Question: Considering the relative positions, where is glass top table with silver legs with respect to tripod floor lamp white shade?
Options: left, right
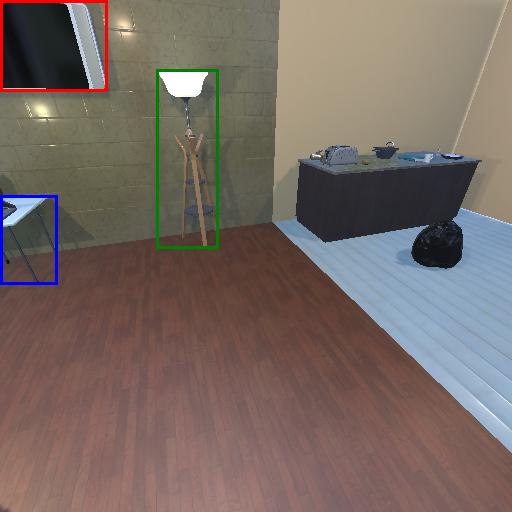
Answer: left